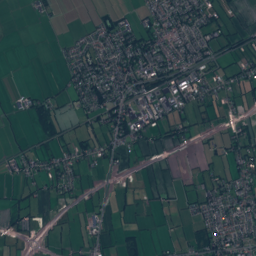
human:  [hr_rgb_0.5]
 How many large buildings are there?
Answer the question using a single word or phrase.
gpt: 5

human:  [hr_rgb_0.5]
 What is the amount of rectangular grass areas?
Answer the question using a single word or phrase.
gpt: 85

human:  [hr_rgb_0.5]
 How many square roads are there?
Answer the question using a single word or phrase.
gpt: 0

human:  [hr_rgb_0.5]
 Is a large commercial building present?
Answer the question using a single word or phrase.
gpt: yes

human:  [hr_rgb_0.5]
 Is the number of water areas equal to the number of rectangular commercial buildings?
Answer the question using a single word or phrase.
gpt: no

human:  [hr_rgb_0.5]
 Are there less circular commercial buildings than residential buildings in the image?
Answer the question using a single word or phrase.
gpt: yes

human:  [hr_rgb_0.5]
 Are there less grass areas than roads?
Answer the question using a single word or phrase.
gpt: no

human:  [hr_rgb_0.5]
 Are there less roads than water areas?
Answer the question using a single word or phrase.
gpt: no

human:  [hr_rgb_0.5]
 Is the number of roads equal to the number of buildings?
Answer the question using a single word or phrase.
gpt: no

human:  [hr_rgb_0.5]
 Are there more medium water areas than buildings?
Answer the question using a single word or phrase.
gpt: no

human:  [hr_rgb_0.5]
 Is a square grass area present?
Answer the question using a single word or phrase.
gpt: no

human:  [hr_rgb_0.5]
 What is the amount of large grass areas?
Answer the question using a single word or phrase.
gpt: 372

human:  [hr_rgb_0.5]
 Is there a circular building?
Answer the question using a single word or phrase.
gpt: yes

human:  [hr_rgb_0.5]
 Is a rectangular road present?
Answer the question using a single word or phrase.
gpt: no

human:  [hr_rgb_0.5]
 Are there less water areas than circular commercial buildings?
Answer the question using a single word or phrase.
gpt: no

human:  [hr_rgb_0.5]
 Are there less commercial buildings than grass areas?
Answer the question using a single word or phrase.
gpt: yes

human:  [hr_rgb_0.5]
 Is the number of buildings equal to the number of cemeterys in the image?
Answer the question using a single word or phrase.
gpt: no

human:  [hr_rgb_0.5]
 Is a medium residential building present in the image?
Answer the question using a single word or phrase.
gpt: yes

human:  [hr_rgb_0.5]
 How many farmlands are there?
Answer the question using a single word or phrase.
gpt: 35

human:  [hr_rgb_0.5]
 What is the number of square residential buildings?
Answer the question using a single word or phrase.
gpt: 4

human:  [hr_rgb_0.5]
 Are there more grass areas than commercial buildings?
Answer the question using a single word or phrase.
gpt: yes

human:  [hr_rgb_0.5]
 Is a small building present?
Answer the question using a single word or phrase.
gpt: yes

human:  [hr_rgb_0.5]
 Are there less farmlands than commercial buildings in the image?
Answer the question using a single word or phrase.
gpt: yes

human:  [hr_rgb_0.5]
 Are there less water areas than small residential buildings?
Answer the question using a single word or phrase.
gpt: yes

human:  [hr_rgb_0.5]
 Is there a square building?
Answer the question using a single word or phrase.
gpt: yes

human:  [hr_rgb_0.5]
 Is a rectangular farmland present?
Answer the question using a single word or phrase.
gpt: yes

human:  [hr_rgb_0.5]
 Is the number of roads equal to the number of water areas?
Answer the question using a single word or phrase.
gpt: no

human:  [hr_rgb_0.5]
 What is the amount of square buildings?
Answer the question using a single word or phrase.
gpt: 4

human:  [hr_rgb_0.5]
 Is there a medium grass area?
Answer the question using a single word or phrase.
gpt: yes

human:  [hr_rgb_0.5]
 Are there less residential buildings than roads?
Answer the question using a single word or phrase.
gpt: no

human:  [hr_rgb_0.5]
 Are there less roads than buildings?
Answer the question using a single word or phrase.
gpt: yes

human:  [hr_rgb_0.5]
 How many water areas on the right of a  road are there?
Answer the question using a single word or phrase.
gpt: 36

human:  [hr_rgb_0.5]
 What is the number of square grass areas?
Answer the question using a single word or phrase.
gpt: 0

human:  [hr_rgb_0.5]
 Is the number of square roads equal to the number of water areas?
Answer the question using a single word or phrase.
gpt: no

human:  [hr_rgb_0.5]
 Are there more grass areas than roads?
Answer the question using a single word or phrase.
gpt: yes

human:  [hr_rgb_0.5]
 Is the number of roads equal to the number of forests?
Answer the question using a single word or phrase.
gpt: no